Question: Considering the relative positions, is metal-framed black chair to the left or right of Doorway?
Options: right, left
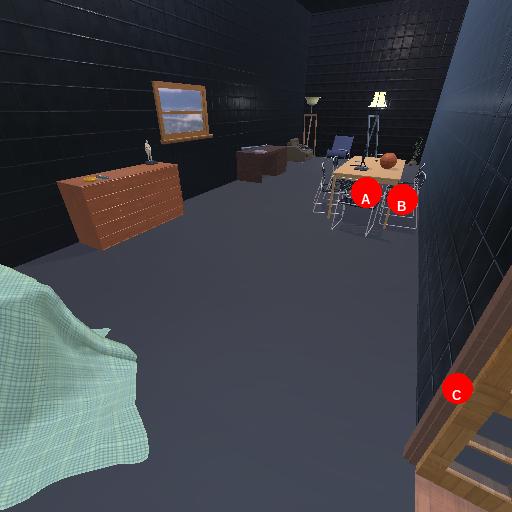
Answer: right